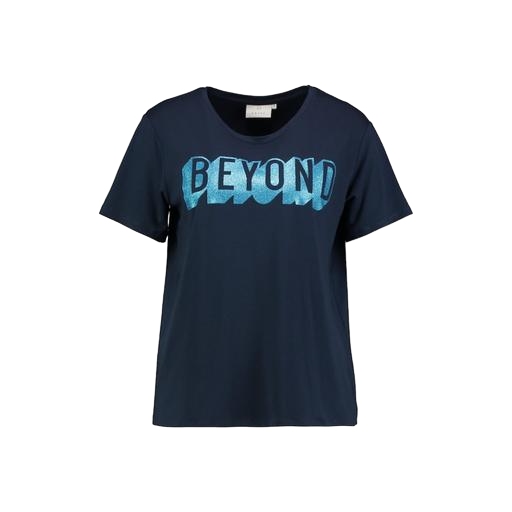
blue plus size printed t-shirt only macy, blue printed contrast t-shirt only macy, blue printed bonded tee, white background